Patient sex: F
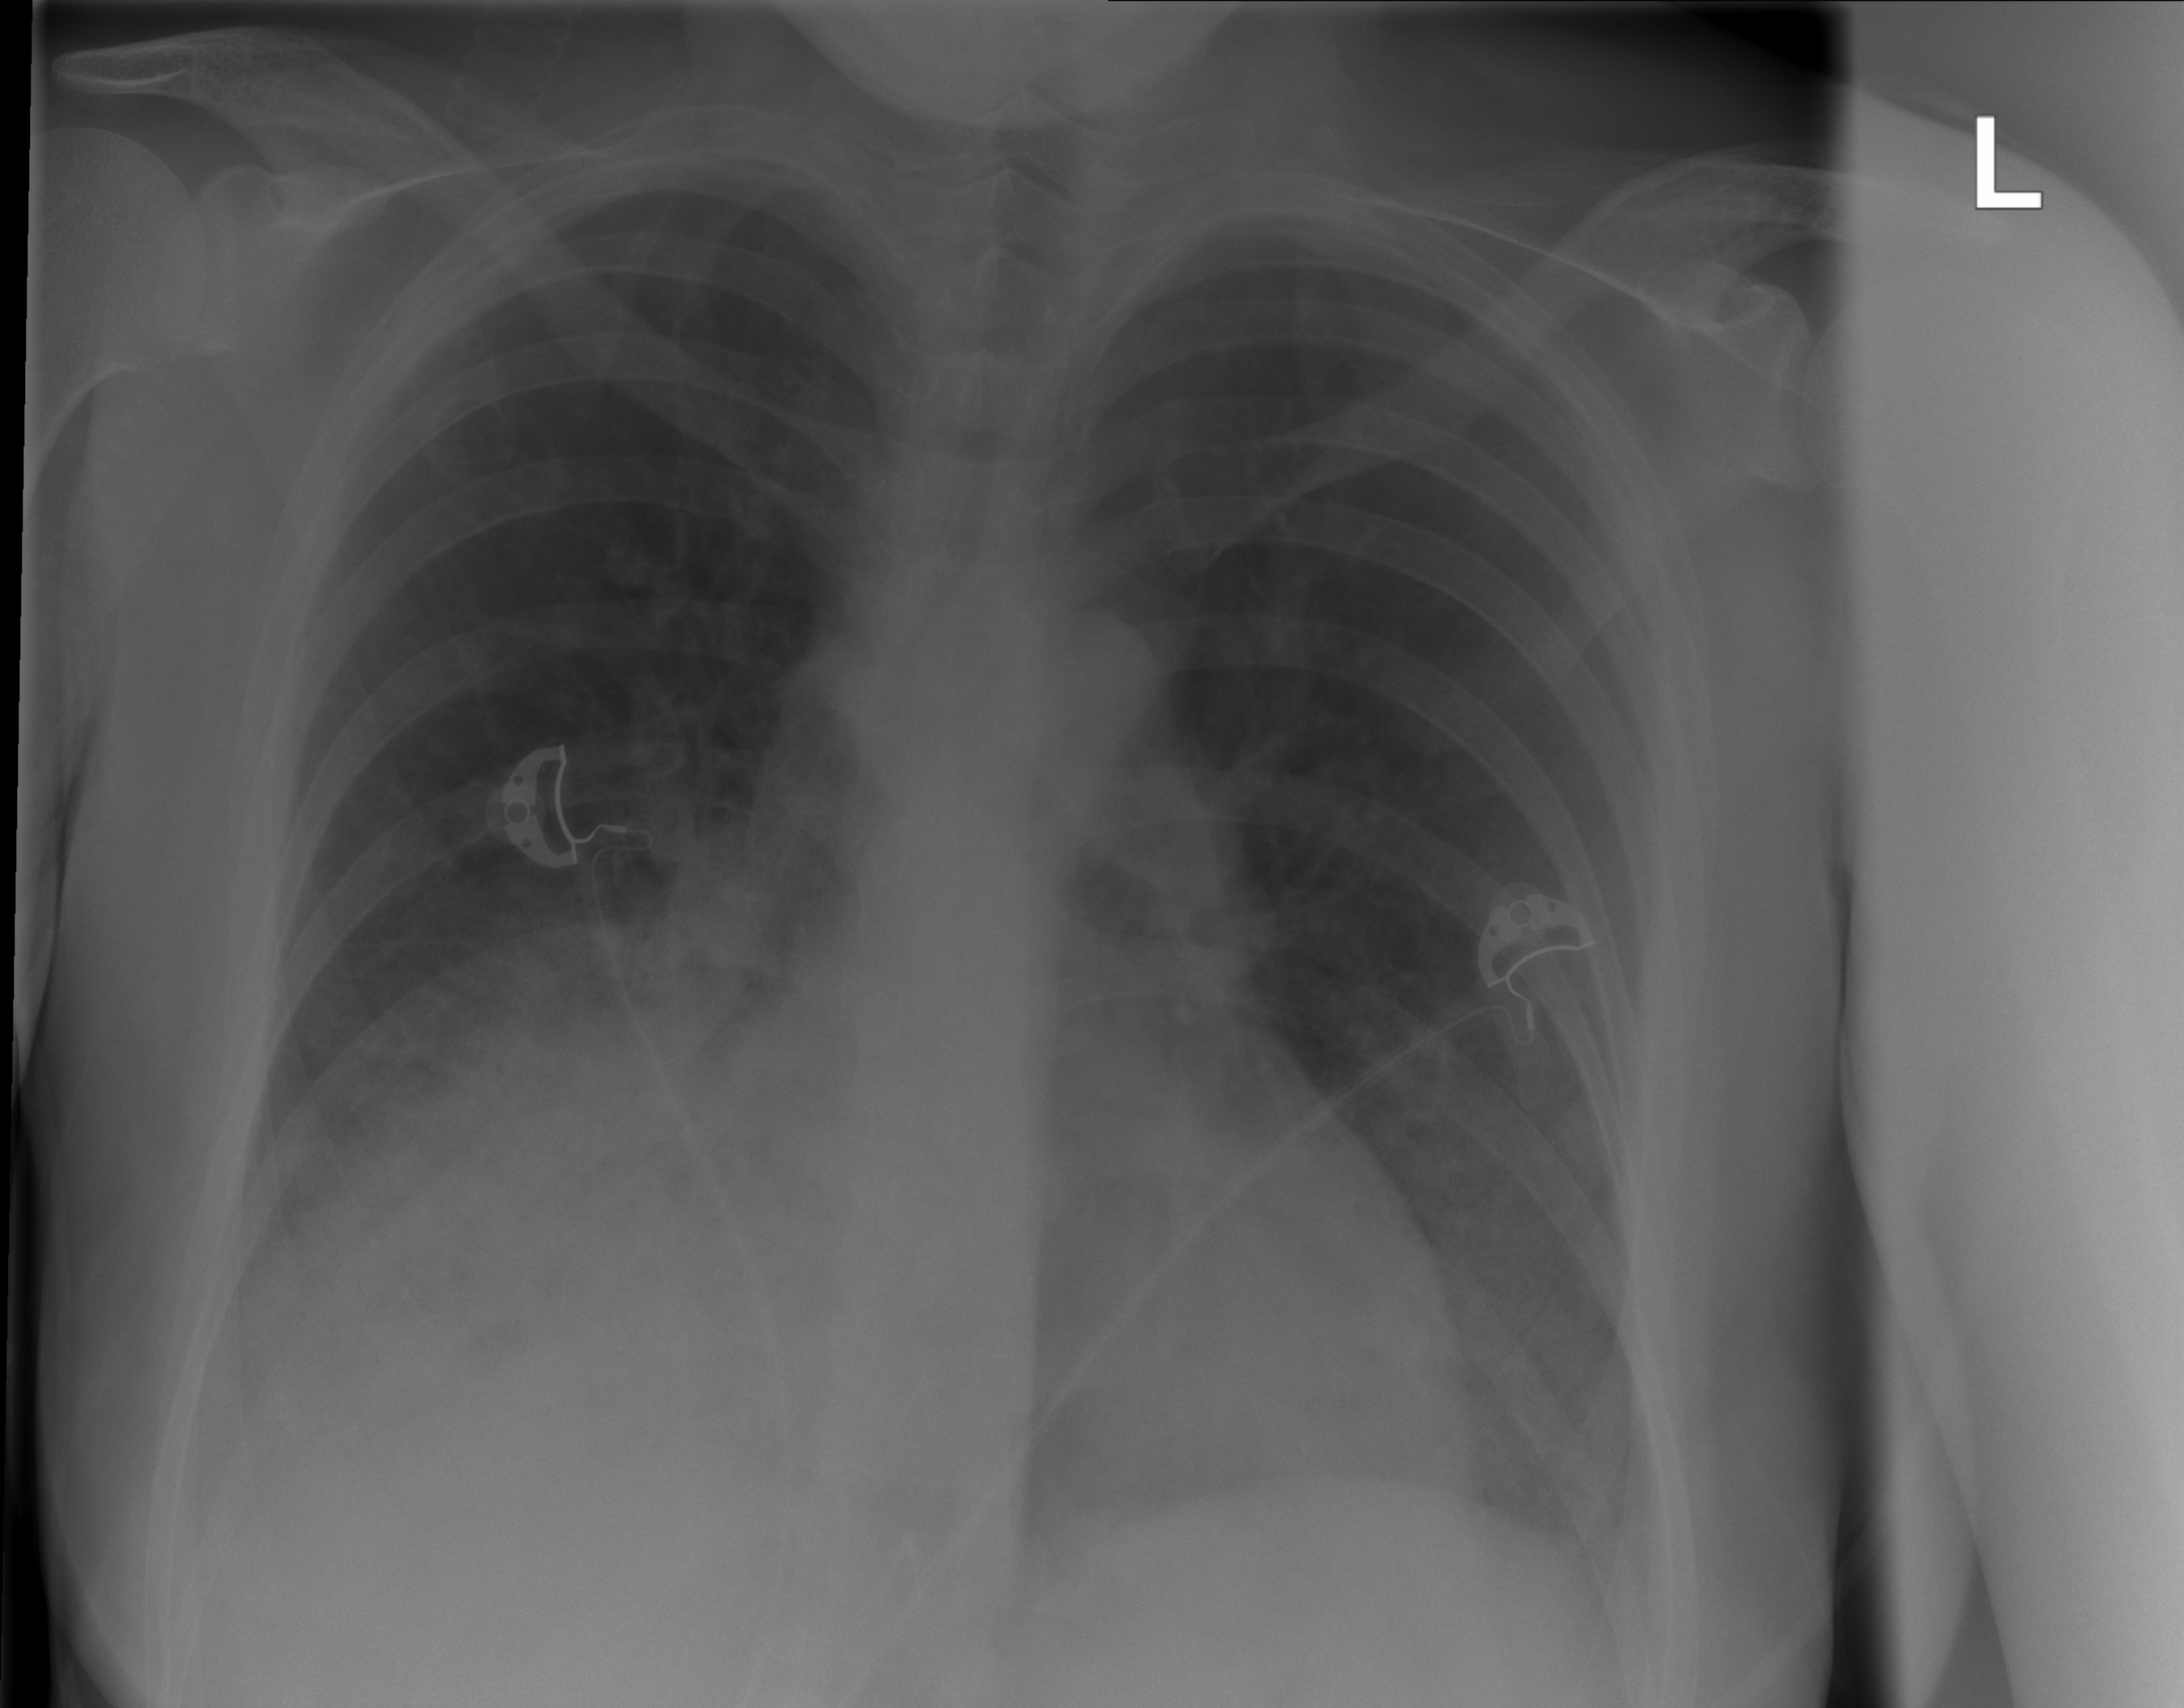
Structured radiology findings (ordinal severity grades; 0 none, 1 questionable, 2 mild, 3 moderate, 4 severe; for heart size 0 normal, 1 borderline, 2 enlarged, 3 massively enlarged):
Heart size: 0
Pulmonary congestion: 0
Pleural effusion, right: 2
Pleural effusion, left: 0
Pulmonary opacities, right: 3
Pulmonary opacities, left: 2
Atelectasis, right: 2
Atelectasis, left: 0